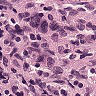
Metastatic tissue present: no